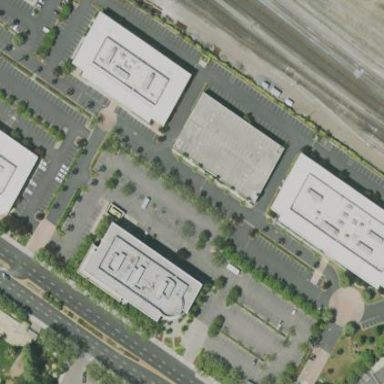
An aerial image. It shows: Commercial area.